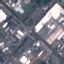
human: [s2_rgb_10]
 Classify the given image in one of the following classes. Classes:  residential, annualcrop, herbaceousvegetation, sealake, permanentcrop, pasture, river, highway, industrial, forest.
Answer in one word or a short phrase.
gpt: Industrial